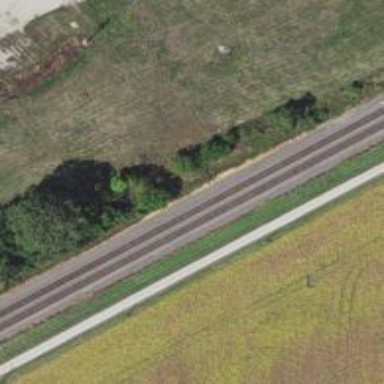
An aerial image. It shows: Railway track.